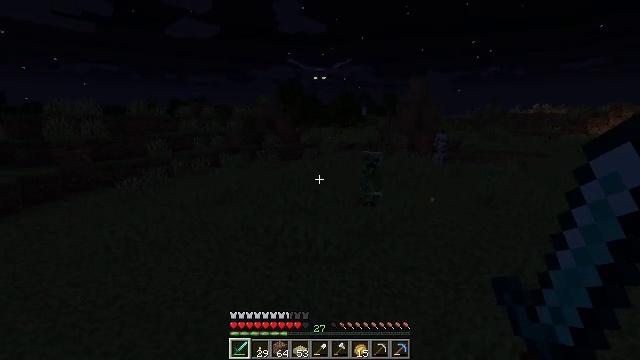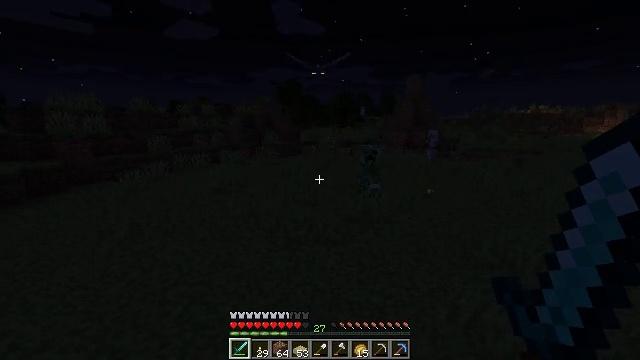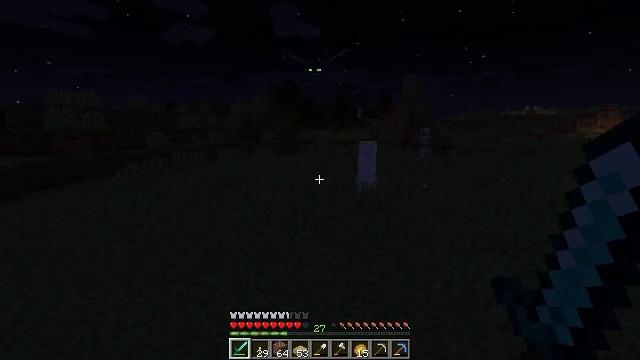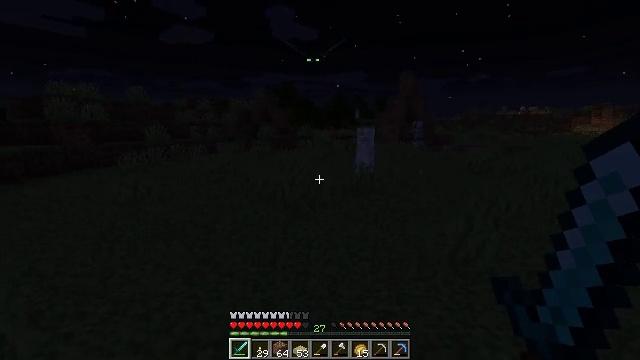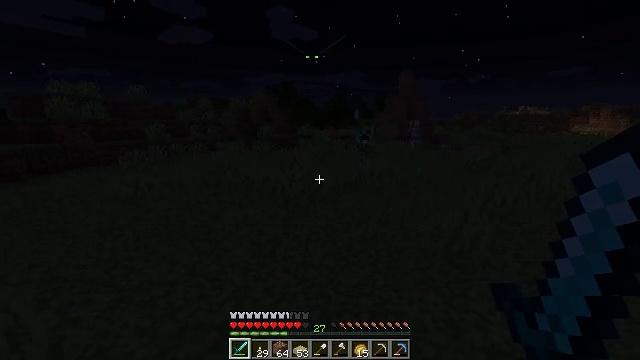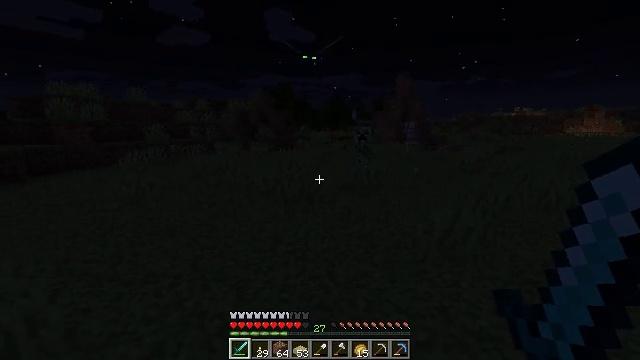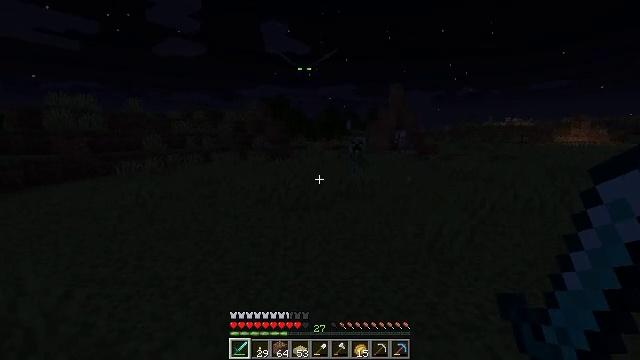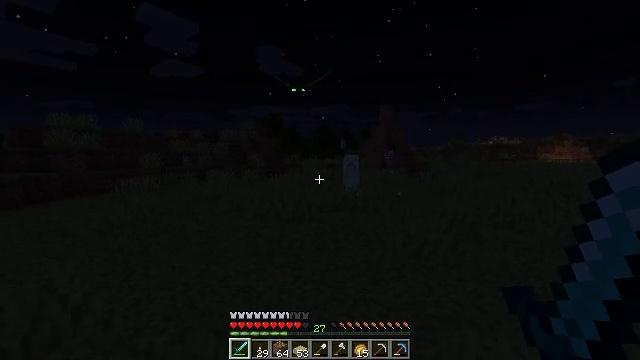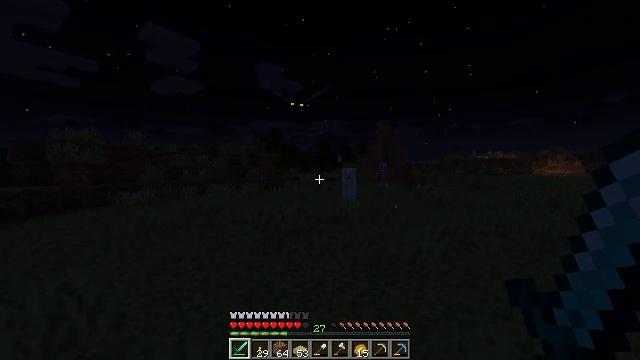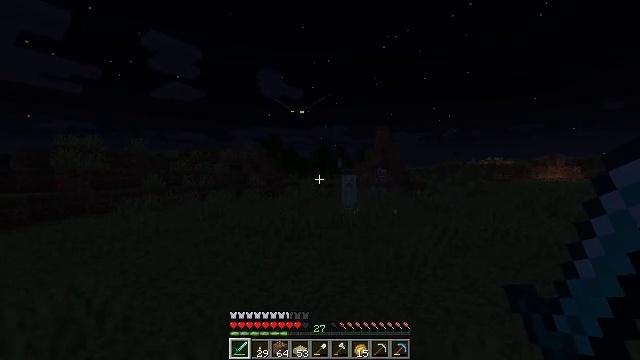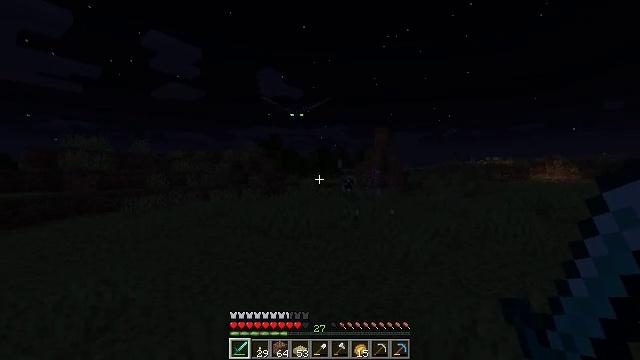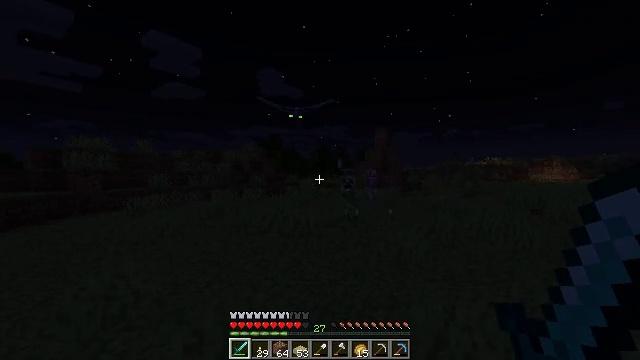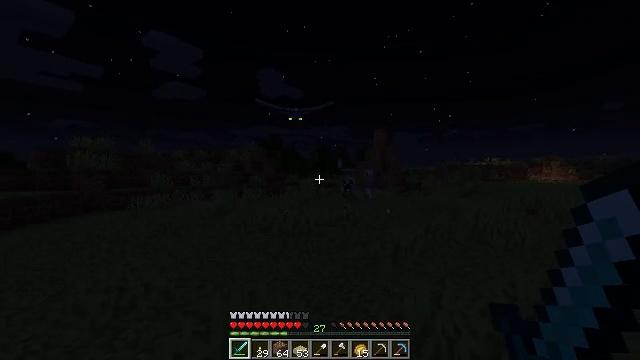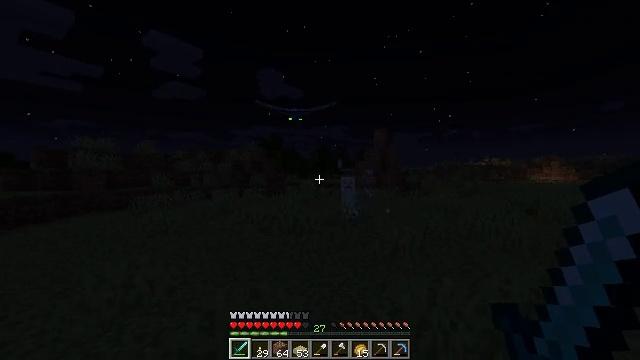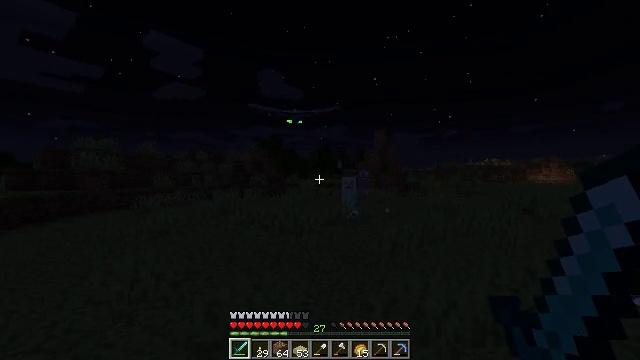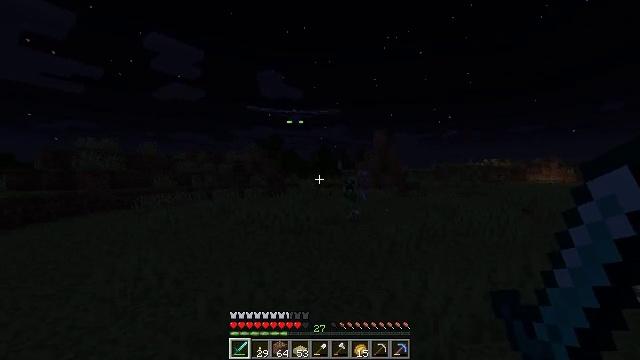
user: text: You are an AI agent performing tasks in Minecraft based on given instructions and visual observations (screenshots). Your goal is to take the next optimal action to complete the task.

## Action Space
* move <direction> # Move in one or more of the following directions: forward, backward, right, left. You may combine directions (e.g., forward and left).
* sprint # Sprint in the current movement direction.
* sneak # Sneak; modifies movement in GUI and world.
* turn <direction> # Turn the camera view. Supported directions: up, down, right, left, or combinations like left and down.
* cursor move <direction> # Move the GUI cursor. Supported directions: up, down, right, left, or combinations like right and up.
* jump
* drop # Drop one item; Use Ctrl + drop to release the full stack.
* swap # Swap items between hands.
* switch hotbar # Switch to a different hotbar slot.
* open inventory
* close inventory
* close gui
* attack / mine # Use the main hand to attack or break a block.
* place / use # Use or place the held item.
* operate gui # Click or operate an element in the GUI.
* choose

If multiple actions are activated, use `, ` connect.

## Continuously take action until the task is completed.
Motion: motion action
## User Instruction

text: Kill mobs.
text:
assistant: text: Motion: move back, jump
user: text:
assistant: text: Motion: move back, jump
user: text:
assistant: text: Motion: move back
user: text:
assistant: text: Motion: move back
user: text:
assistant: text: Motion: move back
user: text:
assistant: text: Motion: move back, turn right and up
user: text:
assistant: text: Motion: move back, turn right and up
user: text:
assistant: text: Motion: move back, turn up
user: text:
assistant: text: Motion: move back, turn up
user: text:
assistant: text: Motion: move back
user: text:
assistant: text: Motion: move back
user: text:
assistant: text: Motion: move back
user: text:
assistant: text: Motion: no_op
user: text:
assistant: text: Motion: no_op
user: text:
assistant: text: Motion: no_op
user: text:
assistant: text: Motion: no_op
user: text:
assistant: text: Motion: no_op
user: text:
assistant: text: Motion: move forward
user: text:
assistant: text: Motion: move forward
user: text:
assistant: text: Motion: move forward, turn left and up
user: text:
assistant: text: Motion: move forward, turn left and up
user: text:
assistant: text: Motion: turn left and up
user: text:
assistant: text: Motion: turn up
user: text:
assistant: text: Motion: turn left and up
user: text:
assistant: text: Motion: turn left and up
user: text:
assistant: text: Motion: attack / mine
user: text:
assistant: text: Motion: move left, turn down, attack / mine
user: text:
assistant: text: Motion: move left, turn down, attack / mine
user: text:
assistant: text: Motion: move left, turn down
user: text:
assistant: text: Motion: move left